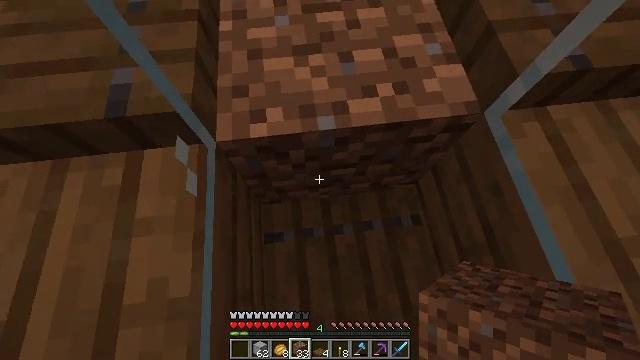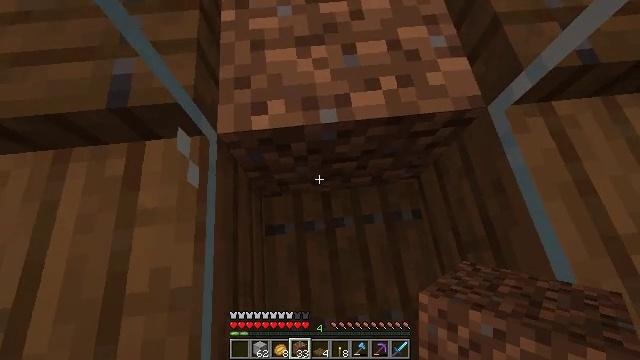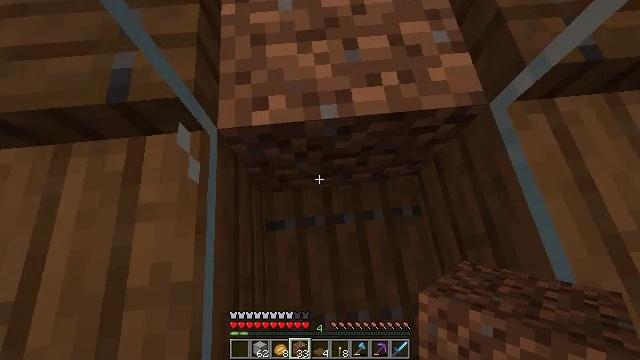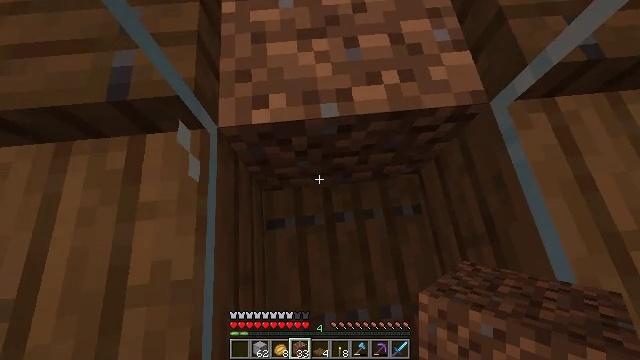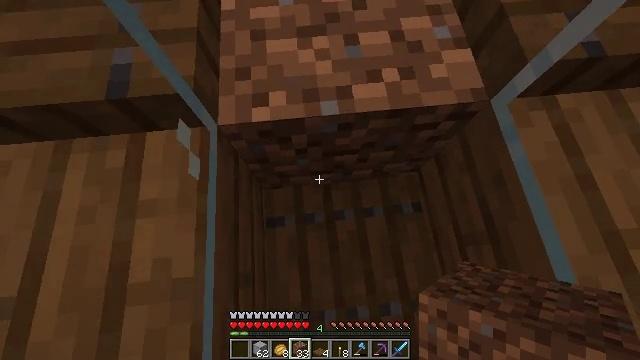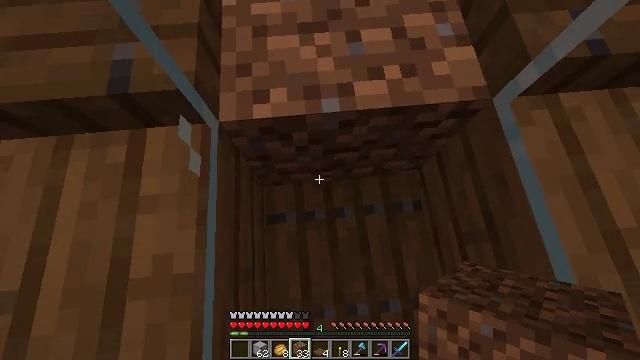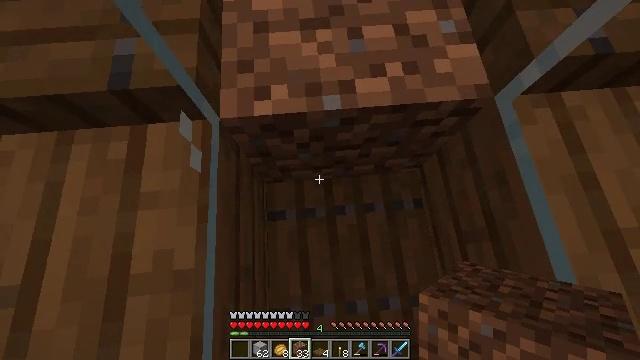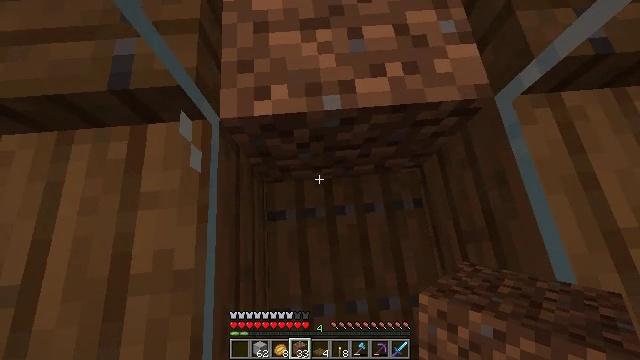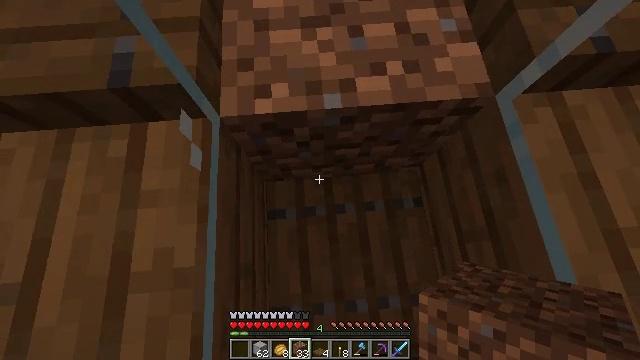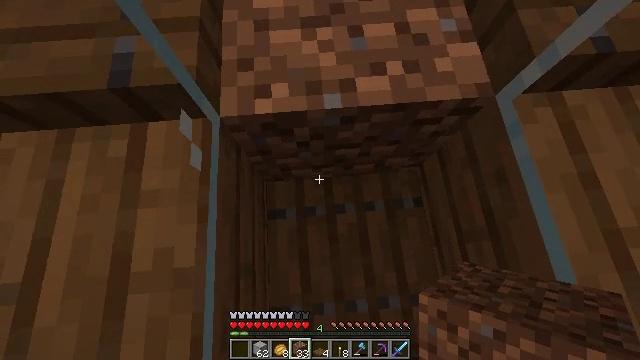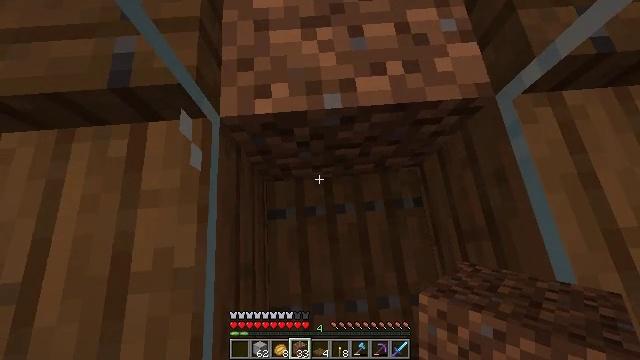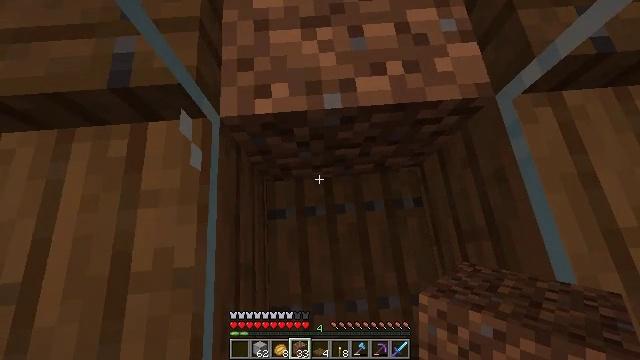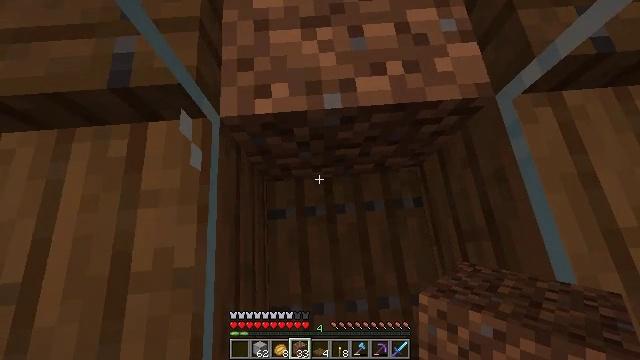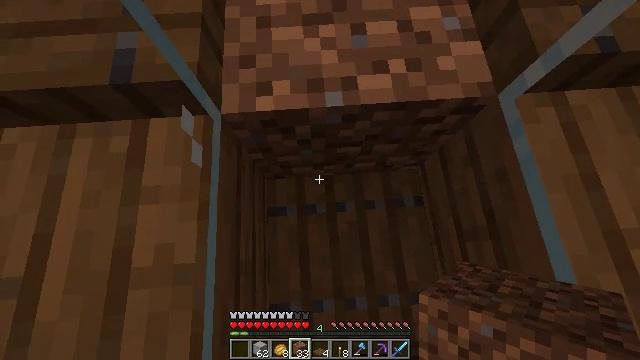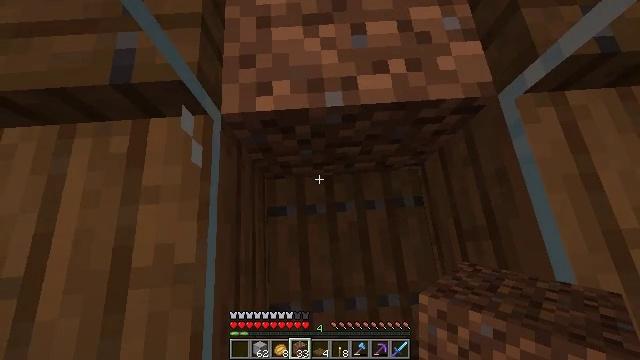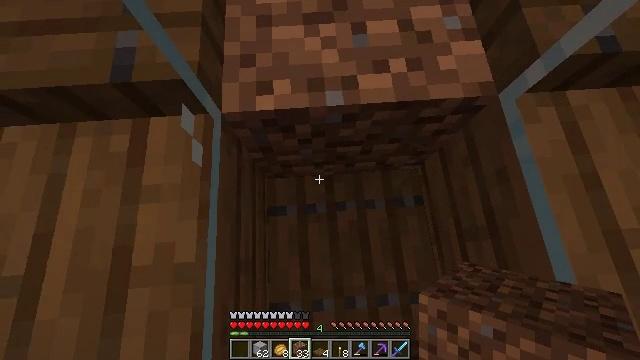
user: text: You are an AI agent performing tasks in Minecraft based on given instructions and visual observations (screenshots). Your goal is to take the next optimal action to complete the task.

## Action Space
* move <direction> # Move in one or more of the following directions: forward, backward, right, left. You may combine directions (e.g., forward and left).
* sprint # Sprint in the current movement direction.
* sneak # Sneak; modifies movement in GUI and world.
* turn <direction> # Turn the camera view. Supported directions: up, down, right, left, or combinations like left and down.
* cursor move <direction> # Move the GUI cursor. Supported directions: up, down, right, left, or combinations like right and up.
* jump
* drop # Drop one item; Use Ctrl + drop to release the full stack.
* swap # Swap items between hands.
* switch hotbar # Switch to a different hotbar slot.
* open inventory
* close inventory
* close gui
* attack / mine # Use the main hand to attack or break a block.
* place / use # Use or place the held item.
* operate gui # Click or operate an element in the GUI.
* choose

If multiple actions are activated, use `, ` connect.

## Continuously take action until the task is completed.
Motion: motion action
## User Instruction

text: Break the spruce trapdoor from a structure.
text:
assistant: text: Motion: turn down
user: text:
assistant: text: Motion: no_op
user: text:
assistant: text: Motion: no_op
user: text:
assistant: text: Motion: no_op
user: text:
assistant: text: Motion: no_op
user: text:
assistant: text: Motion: no_op
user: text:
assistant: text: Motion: no_op
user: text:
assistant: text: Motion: no_op
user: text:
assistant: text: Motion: no_op
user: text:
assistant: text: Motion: no_op
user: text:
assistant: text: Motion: no_op
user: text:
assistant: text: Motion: no_op
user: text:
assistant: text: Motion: no_op
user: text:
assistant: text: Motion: no_op
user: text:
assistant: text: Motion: no_op
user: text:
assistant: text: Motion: no_op
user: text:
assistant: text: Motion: no_op
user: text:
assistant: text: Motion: no_op
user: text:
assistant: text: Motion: no_op
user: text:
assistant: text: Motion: no_op
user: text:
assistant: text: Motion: no_op
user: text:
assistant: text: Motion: no_op
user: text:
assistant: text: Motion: no_op
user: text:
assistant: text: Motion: no_op
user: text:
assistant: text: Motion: no_op
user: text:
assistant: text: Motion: no_op
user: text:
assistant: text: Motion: no_op
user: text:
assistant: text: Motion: no_op
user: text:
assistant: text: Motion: no_op
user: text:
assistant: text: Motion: no_op